Question: (I am relatively new to web programming so it may be an easily overlooked issue)
I am using ASP.NET MVC4 to build an application which contains a razor view displaying a jqGrid. It is dynamically getting the column meta data using ajax, and the data all seems to return fine. When I run the app and the view is displayed, the data is shown but both the headers and body of the grid over flow the grid (see image).

I did notice that there appears to be a warning beneath the data stating "Please, select row". My suspicion is the issue is either CSS or related to the warning. I have tried changing various properties in the ui.jqgrid.css, site.css, etc to no avail.
Here is the rendered html:
'''
<!DOCTYPE html>
<html>
<head>
<meta charset="utf-8" />
<meta name="viewport" content="width=device-width" />
<title>Feed List Preview</title>
<link href="/Content/themes/base/jquery.ui.core.css" rel="stylesheet" type="text/css" />
<link href="/Content/themes/base/jquery.ui.resizable.css" rel="stylesheet" type="text/css" />
<link href="/Content/themes/base/jquery.ui.selectable.css" rel="stylesheet" type="text/css" />
<link href="/Content/themes/base/jquery.ui.accordion.css" rel="stylesheet" type="text/css" />
<link href="/Content/themes/base/jquery.ui.autocomplete.css" rel="stylesheet" type="text/css" />
<link href="/Content/themes/base/jquery.ui.button.css" rel="stylesheet" type="text/css" />
<link href="/Content/themes/base/jquery.ui.dialog.css" rel="stylesheet" type="text/css" />
<link href="/Content/themes/base/jquery.ui.slider.css" rel="stylesheet" type="text/css" />
<link href="/Content/themes/base/jquery.ui.tabs.css" rel="stylesheet" type="text/css" />
<link href="/Content/themes/base/jquery.ui.datepicker.css" rel="stylesheet" type="text/css" />
<link href="/Content/themes/base/jquery.ui.progressbar.css" rel="stylesheet" type="text/css" />
<link href="/Content/themes/base/jquery.ui.theme.css" rel="stylesheet" type="text/css" />
<link href="/Content/site.css" rel="stylesheet" type="text/css" />
<script src="/Scripts/modernizr-2.0.6-development-only.js" type="text/javascript"></script>
<script src="/Scripts/jquery-1.8.2.js" type="text/javascript"></script>
<script src="/Content/themes/redmond/jquery-ui-1.9.0.custom.min.css" type="text/javascript"></script>
<script src="/Content/jquery.jqGrid/ui.jqgrid.css" type="text/javascript"></script>
<script src="/Scripts/i18n/grid.locale-en.js" type="text/javascript"></script>
<script src="/Scripts/jquery.jqGrid.src.js" type="text/javascript"></script>
<script type="text/javascript">
var jqDataUrl = "LoadData";
var jqMetaUrl = "GetColumnData";
$(document).ready(function () {
$.ajax(
{
type: "POST",
url: jqMetaUrl,
data: "",
dataType: "json",
success: function (result) {
col_names = result.colNames;
col_model = result.colModel;
$("#jqTable").jqGrid({
url: jqDataUrl,
datatype: "json",
mtype: "POST",
//Specify the column names
colNames: col_names,
//Configure the columns
colModel: col_model,
//Grid total width and height
width: 800,
shrinkToFit:false,
height: 400,
//Paging
toppager: true,
pager: $('#jqTablePager'),
rowNum: 25,
rowList: [25, 50, 100],
viewrecords: true, //Specify if total number of records is displayed
//Formatting
altRows: true
//Default Sorting (ignored)
//Grid Caption
//caption: "Feed List Preview"
}).navGrid("#jqTablePager",
{ refresh: true, add: false, edit: false, del: false },
{}, //settings for edit
{}, //settings for add
{}, //settings for delete
{ sopt: ["cn"] } //search options, Some options can be set on column level
)
},
error: function (x, e) {
alert("ReadyState: " + x.readyState + "; Status:" + x.status + "; Message:" + e.msg + ";");
}
});
});
</script>
</head>
<body>
<div id="header">
<h1>
Header
</h1>
</div>
<h2>Feed List Preview</h2>
<div>
<table id="jqTable" class="scroll"></table>
<div id="jqTablePager" />
</div>
<script src="/Scripts/jquery.unobtrusive-ajax.js" type="text/javascript"></script>
<script src="/Scripts/jquery.validate.js" type="text/javascript"></script>
<script src="/Scripts/jquery.validate.unobtrusive.js" type="text/javascript"></script>
</body>
</html>
'''
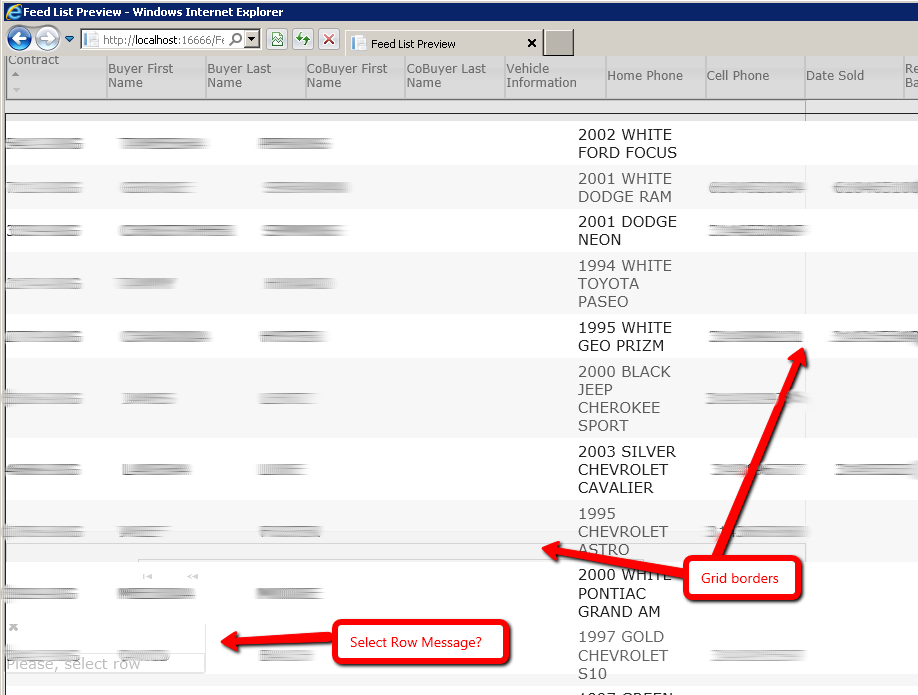
Answer: Ok, with the help of a colleague, we identified the ui.jqgrid.css and the jquery-ui*.css (theme) were not loading when the page was rendered. This was seen on the developer tools in IE.
The cause of this issue appears to be the Razor view not processing the java script correctly. After moving the content and scripts into a plain HTML page, everything rendered properly.
So there is still a question as to why the javascript didn't get rendered, but I now have a sufficient workaround.